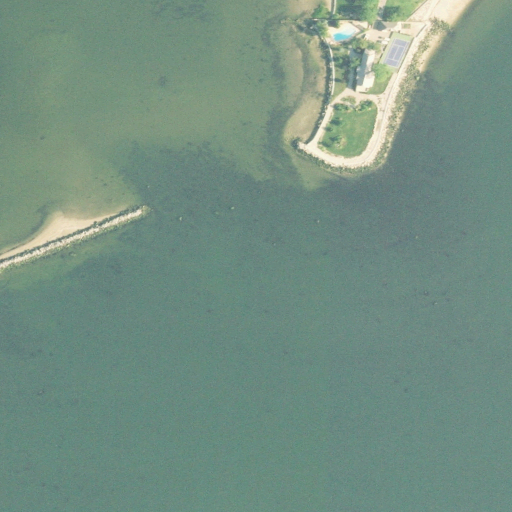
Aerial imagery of bar in Connecticut named Shippan Point Shoal containing open water, high intensity development, herbaceous wetlands, medium intensity development, and low intensity development